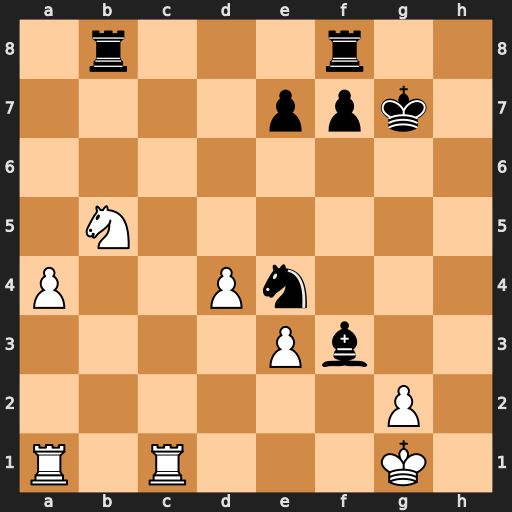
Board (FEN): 1r3r2/4ppk1/8/1N6/P2Pn3/4Pb2/6P1/R1R3K1
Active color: w
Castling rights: -
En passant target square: -
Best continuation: gxf3